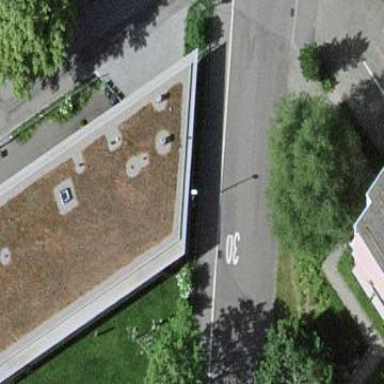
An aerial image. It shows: School building.